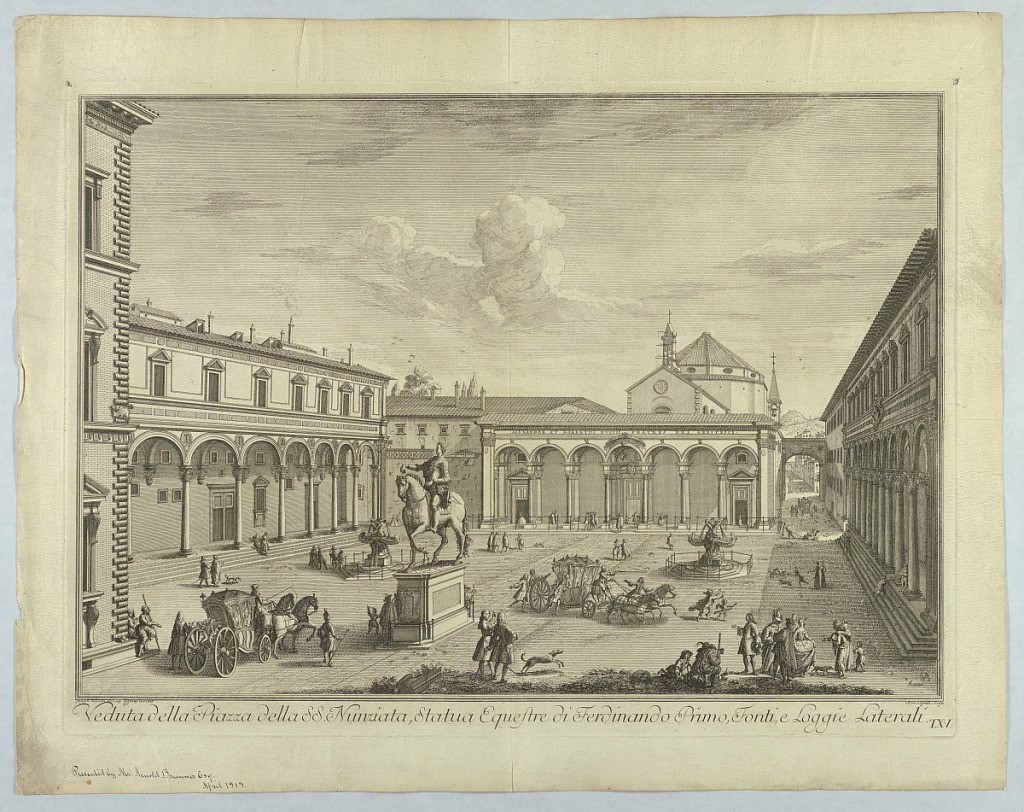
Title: View of Florence, Plate from "Scelta di XXIV Vedute delle principali contrade, piazze, chiese, e palazzi della Città di Firenze"
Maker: Giuseppe Zocchi, Italian, 1711 or 1717 - 1767
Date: ca. 1743
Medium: Etching on paper
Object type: Print
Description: Plate from "Scelta di XXIV Vedute delle principali contrade, piazze, chiese, e palazzi della Città di Firenze"